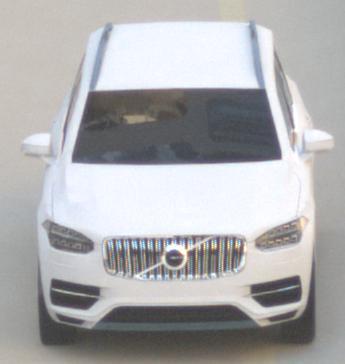
Make: Volvo
Model: XC90 B5
Detailed model: XC90 (L)
Model produced from: 2019/08
Model produced until: 2020/04
Doors: 5
Color: white
Road condition: dry road
Daytime: morning or afternoon
Contrast: low contrast